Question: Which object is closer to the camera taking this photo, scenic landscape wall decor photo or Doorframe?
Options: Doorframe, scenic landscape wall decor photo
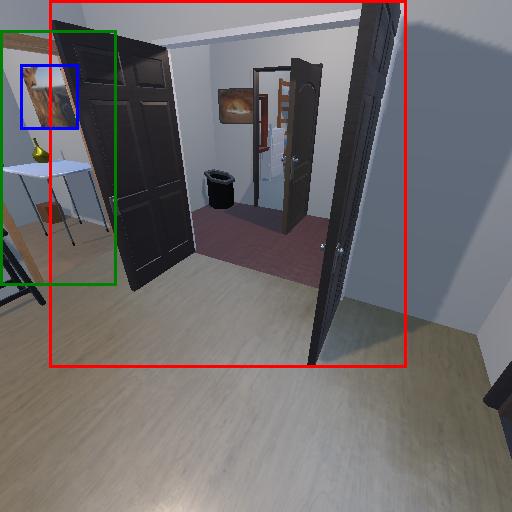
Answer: Doorframe